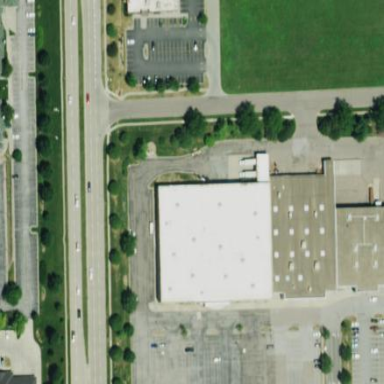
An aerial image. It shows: Flat-roofed retail building housing furniture shop.